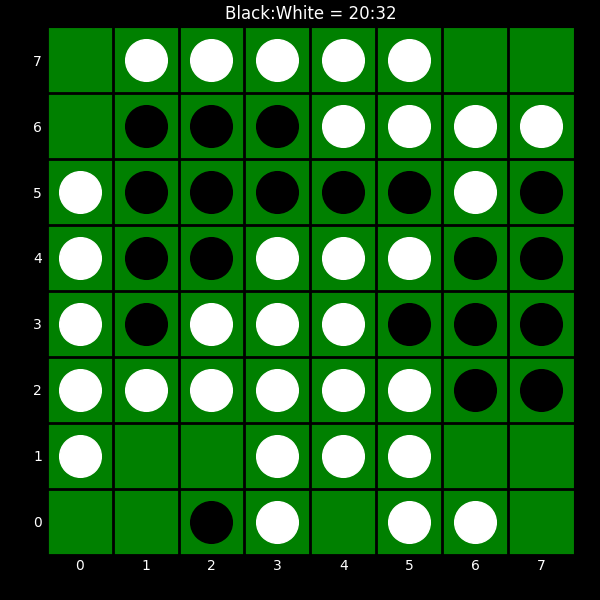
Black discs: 20
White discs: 32